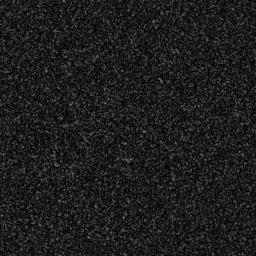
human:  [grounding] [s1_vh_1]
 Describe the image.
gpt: In the satellite image, there is  <ref>1 medium ship </ref> <box>[[49, 22, 57, 44, 0]]</box> located at center.